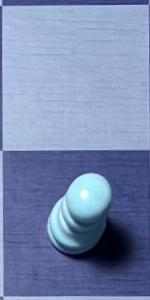
Label: Pawn_White